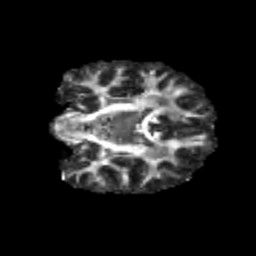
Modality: FA
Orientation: coronal
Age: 13
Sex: female
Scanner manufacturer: siemens
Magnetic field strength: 3 T
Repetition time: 3.8 s
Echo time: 0.07 s